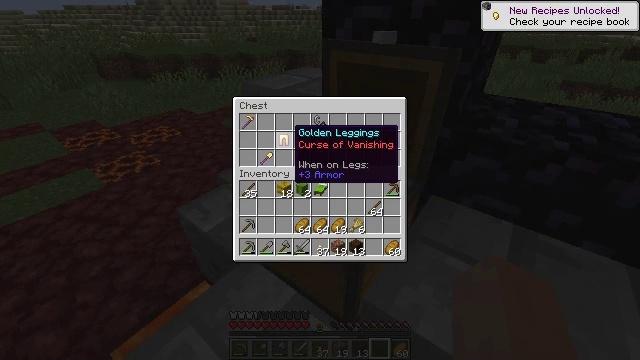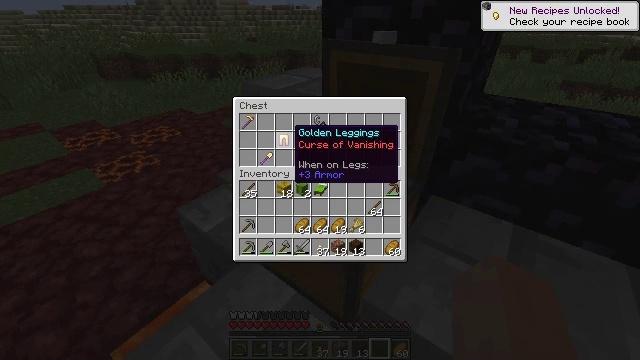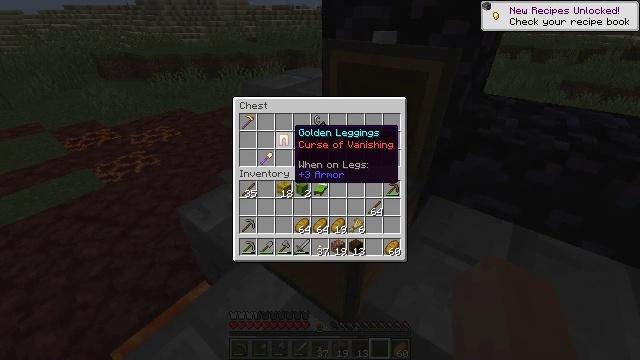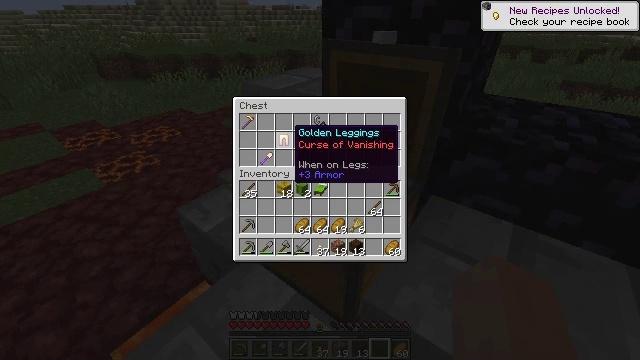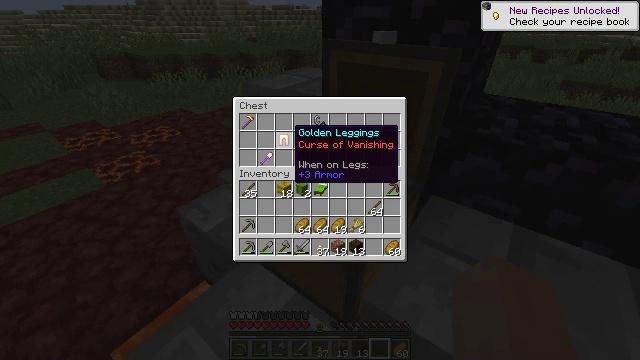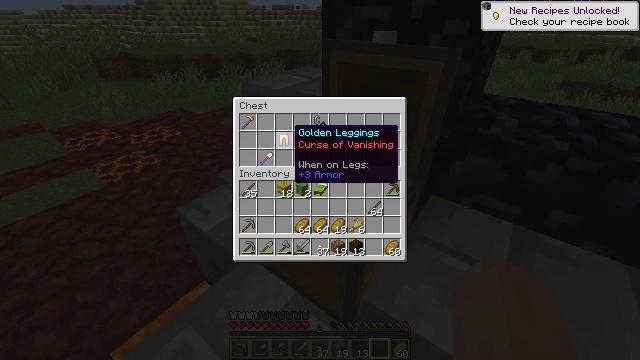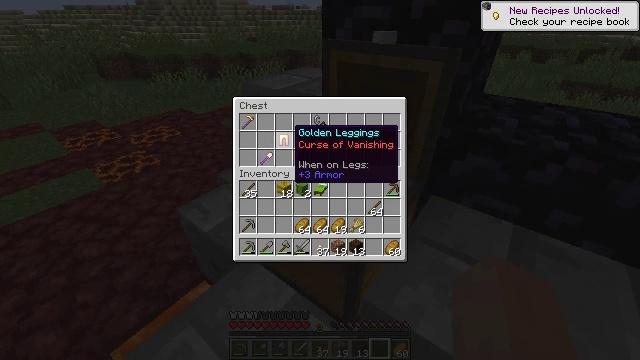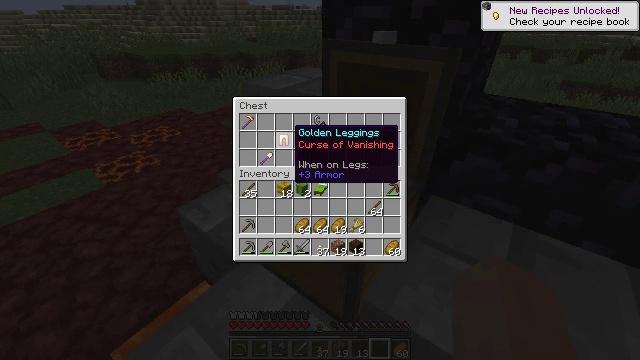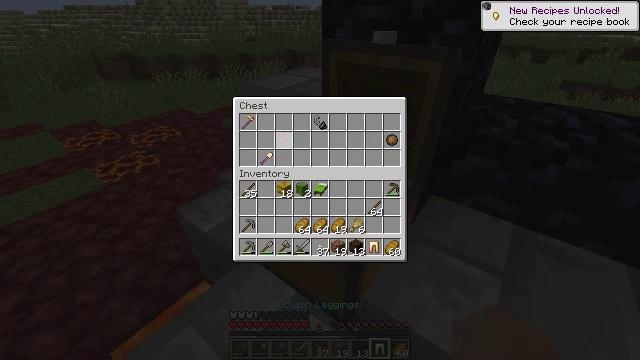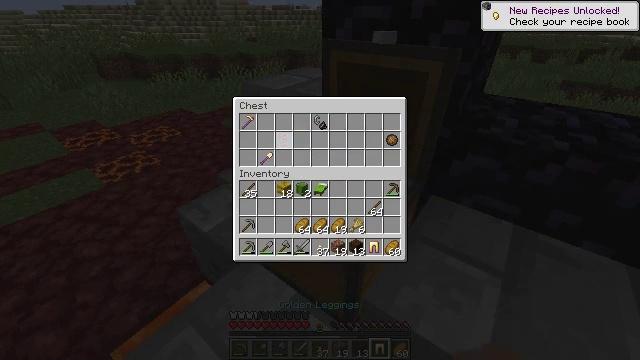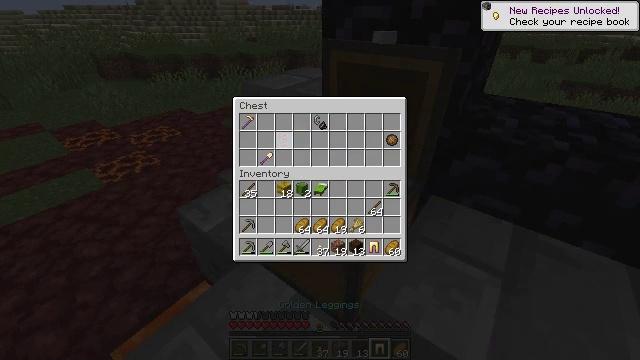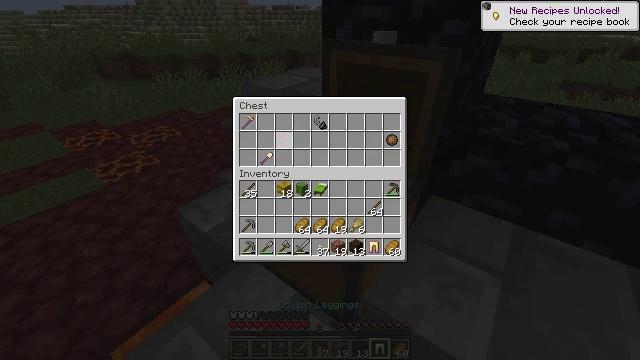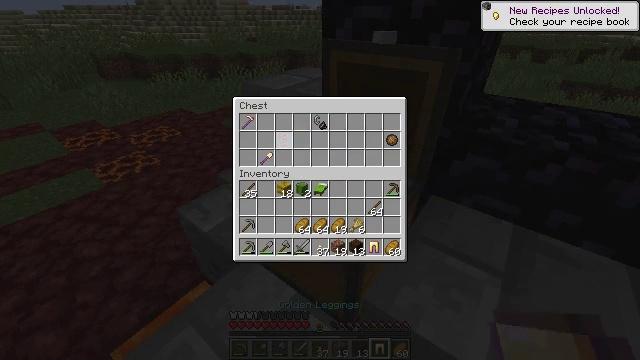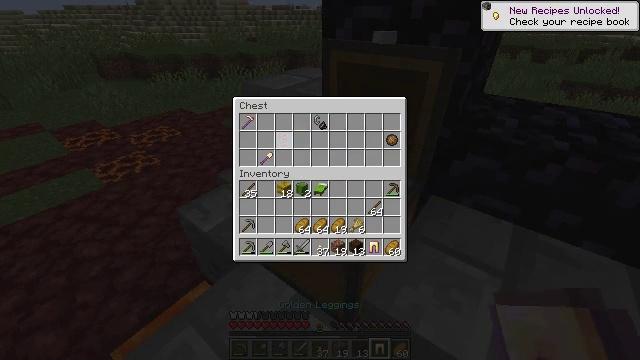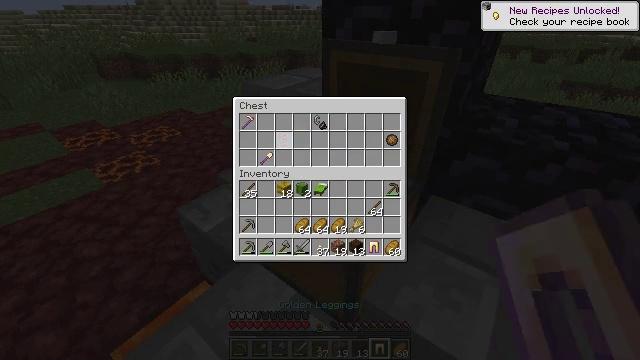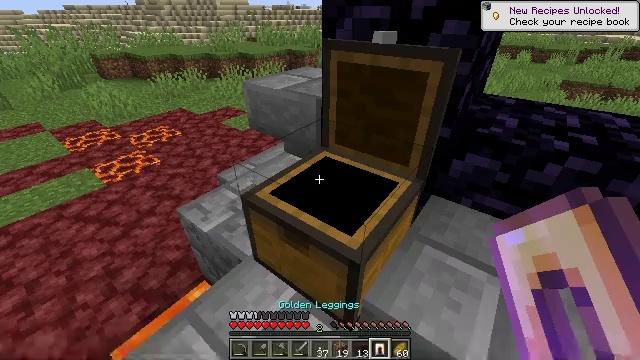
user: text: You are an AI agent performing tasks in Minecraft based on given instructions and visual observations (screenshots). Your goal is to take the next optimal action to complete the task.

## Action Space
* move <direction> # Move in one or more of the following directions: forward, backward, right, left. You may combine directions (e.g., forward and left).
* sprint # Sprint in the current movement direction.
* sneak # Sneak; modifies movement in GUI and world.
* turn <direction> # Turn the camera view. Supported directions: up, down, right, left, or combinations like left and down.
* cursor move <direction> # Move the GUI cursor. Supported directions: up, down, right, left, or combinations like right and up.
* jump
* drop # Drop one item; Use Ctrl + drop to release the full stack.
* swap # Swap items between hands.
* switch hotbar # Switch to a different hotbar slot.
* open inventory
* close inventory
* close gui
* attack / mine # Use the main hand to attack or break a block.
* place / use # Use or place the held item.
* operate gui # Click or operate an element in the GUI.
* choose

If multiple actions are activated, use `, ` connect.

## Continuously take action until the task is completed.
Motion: motion action
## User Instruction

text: Drop golden leggings.
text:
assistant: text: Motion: sneak
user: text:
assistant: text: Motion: sneak
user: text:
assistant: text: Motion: sneak
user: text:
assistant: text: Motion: sneak
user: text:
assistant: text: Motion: sneak
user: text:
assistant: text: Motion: sneak
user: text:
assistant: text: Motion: sneak
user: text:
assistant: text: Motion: sneak, choose
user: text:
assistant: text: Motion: sneak, choose
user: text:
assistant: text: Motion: sneak, choose
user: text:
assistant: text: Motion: sneak, choose
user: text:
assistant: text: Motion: sneak, choose
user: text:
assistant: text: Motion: sneak
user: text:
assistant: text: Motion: no_op
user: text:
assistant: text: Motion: no_op
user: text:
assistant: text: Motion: close gui
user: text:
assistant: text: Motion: no_op
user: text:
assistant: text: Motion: no_op
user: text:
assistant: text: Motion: open inventory
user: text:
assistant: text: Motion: open inventory
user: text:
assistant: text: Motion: open inventory
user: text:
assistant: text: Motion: open inventory
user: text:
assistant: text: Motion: no_op
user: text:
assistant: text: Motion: no_op
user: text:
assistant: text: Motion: no_op
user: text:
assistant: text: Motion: no_op
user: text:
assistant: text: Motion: no_op
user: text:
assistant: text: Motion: no_op
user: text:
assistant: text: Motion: no_op
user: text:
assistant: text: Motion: no_op